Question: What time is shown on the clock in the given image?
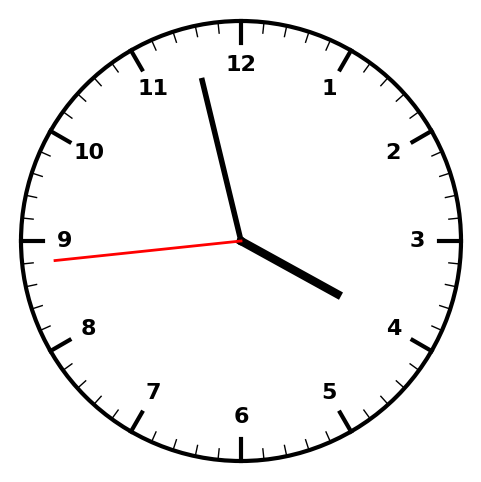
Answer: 03:57:44